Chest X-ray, PA view. Patient: 57 years old, sex M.
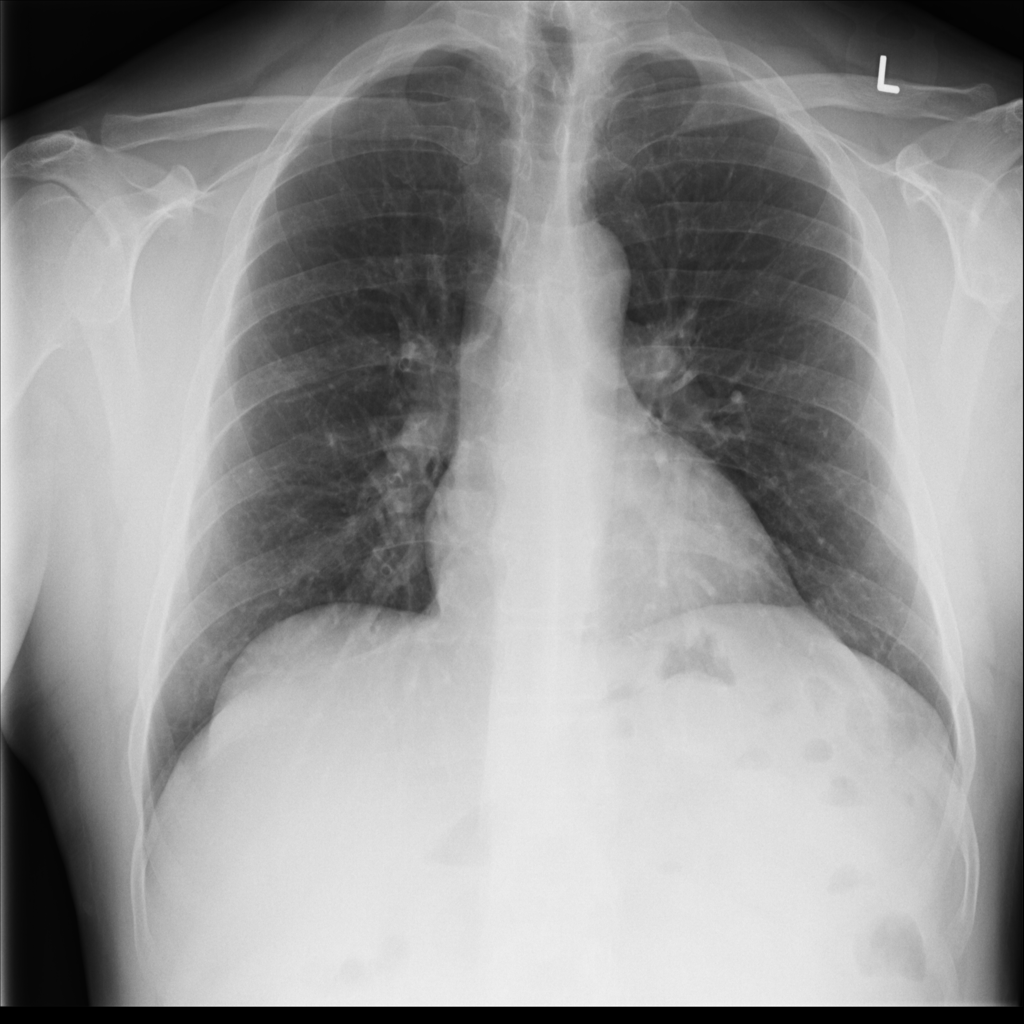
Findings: No Finding